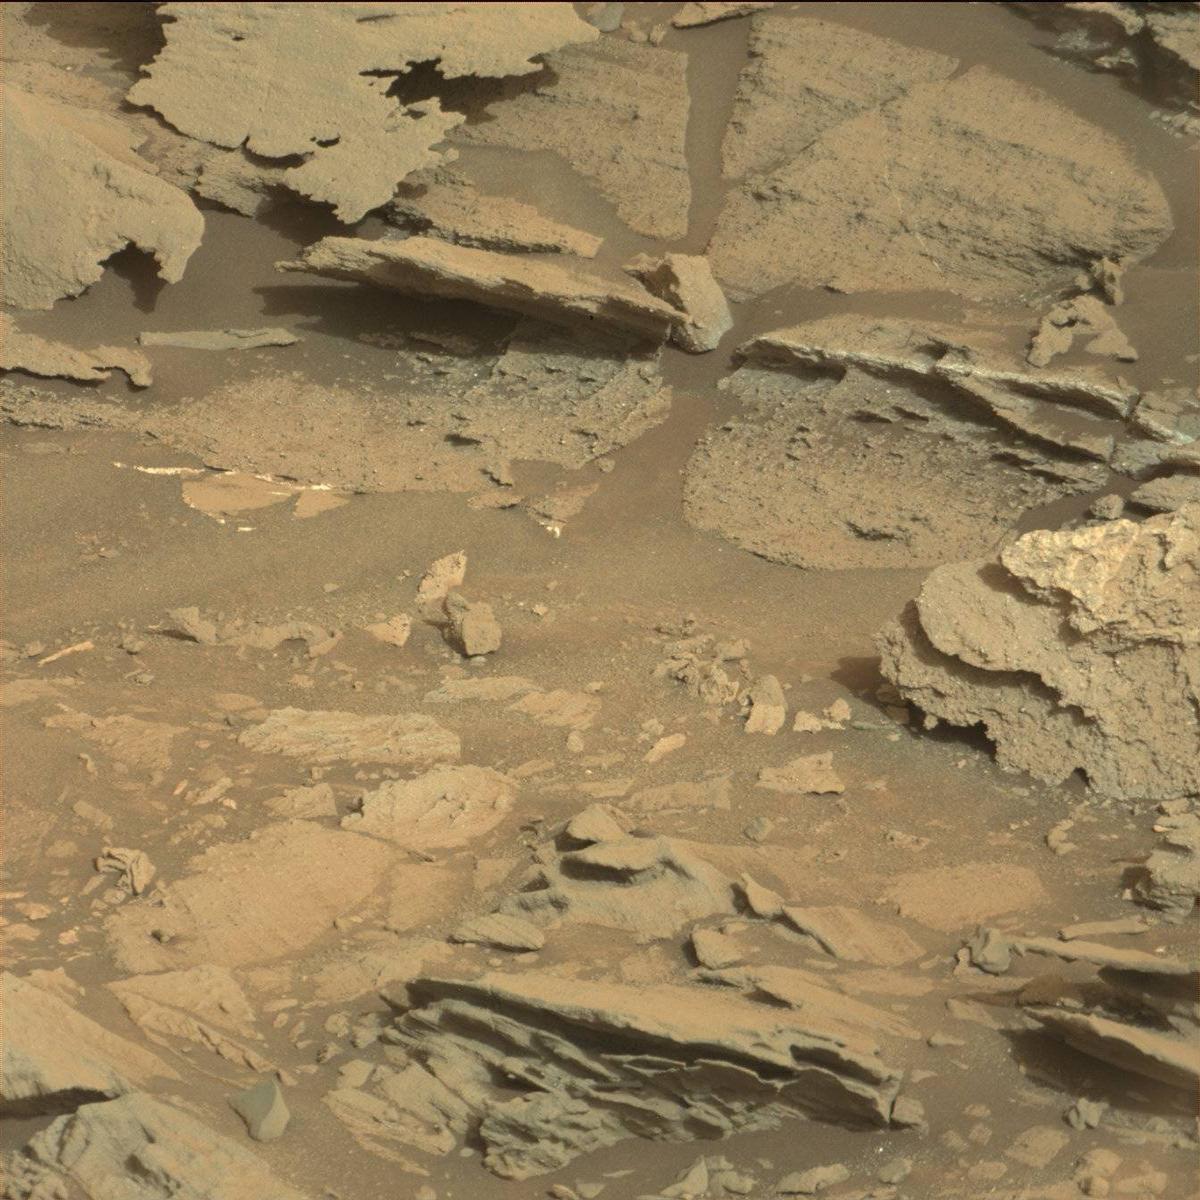
Terrain classes present: Bedrock, Rock, Sand / Soil